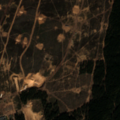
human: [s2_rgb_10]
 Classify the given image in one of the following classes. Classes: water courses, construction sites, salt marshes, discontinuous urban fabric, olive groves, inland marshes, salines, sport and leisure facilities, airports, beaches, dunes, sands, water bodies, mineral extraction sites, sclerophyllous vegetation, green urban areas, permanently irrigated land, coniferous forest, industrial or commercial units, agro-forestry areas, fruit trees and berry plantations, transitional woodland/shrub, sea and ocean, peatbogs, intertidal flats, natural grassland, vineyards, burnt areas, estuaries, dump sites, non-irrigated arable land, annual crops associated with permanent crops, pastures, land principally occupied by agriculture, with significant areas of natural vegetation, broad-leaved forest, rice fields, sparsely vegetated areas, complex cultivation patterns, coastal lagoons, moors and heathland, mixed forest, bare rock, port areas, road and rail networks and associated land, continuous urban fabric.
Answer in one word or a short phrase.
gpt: industrial or commercial units, coniferous forest, sparsely vegetated areas